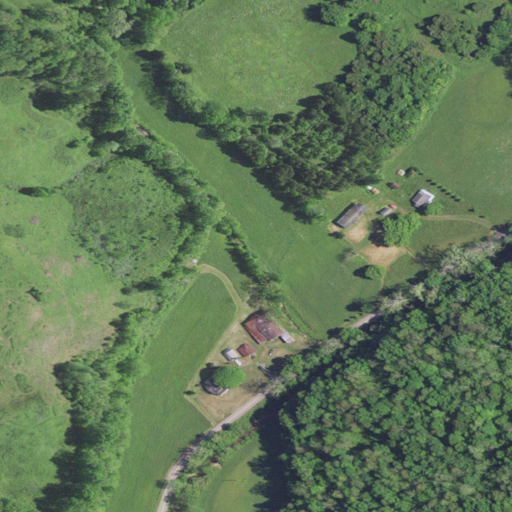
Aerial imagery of valley in Kentucky named Stave Hollow containing pasture, deciduous forest, mixed forest, open development, and low intensity development